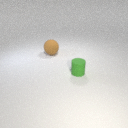
small green rubber cylinder to the right of large brown rubber sphere